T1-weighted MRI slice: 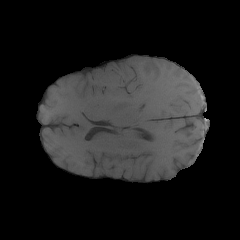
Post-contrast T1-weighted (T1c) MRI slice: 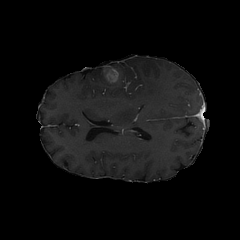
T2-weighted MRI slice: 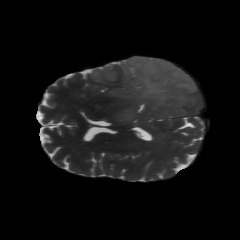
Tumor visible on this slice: yes